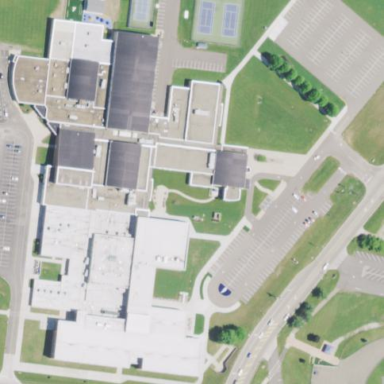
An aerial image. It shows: School.